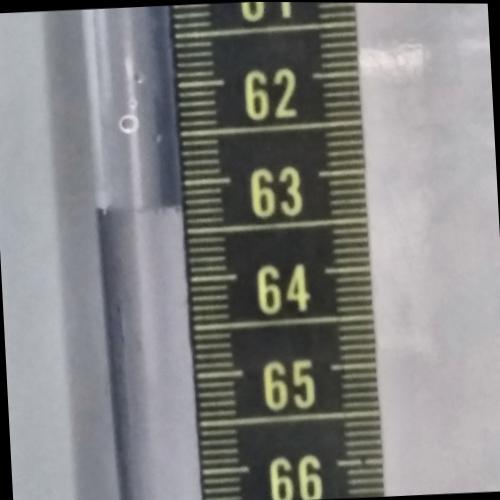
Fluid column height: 63.2 cm